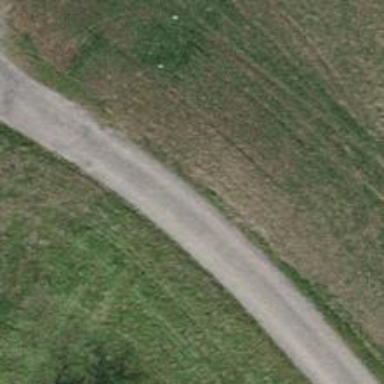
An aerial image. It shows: Paved track road with grade1 track type.